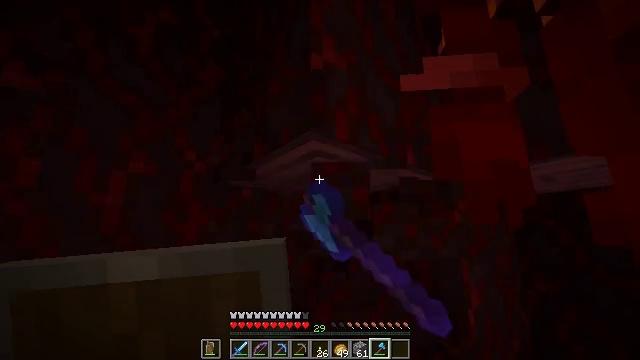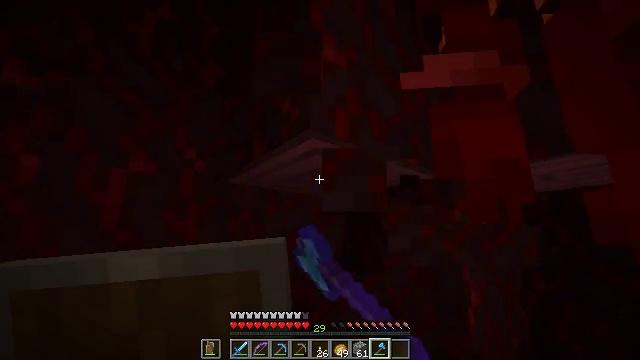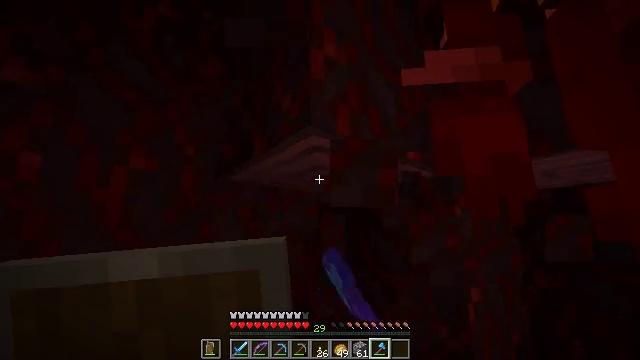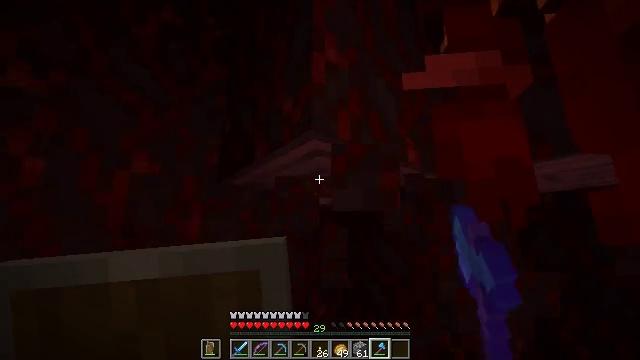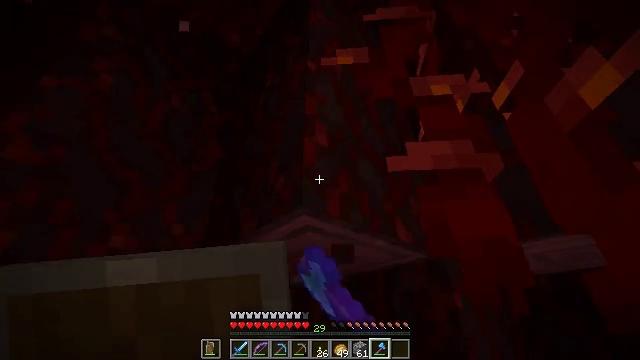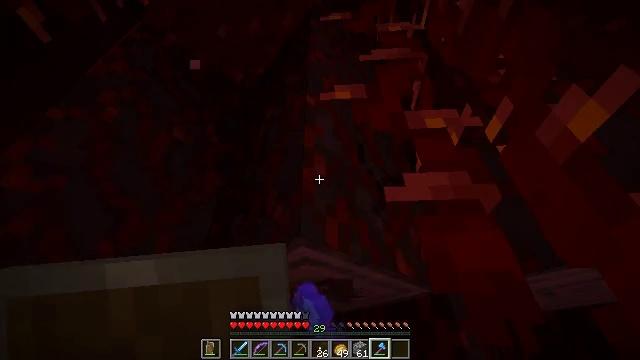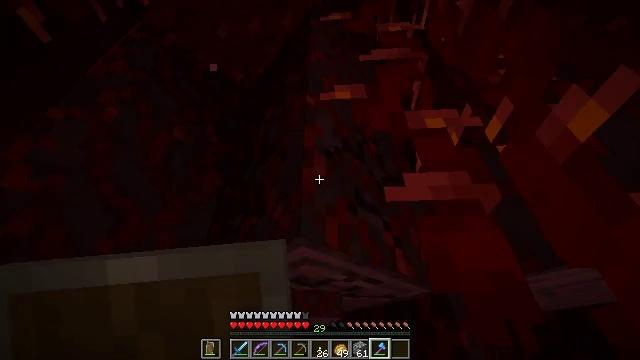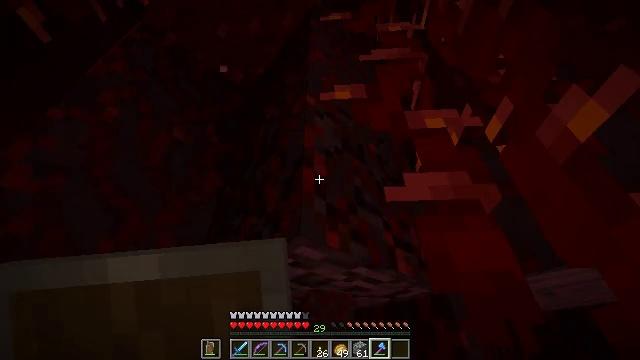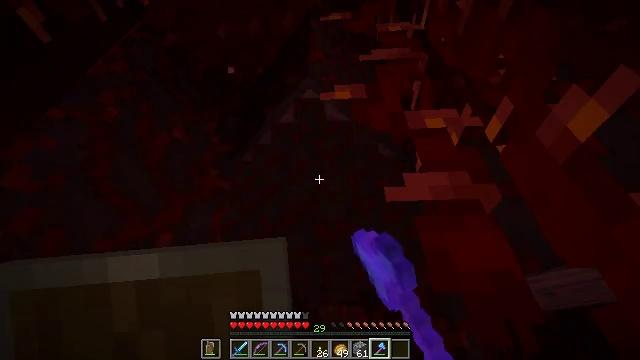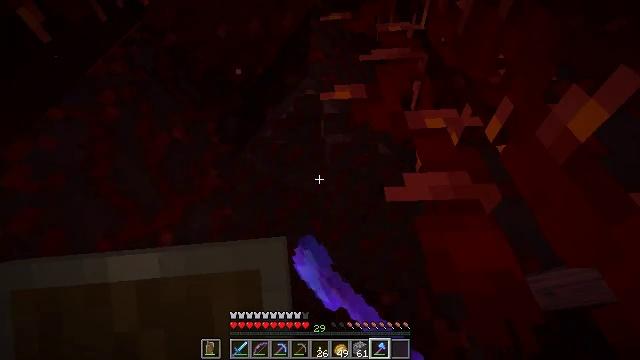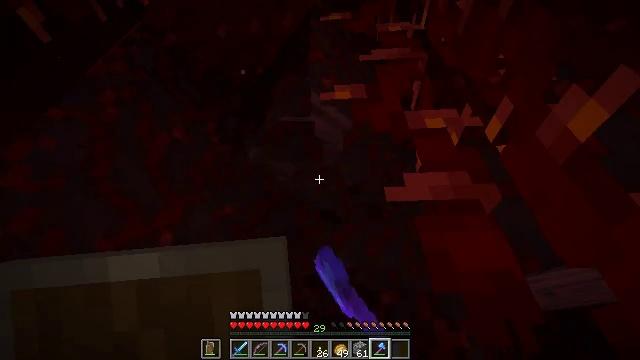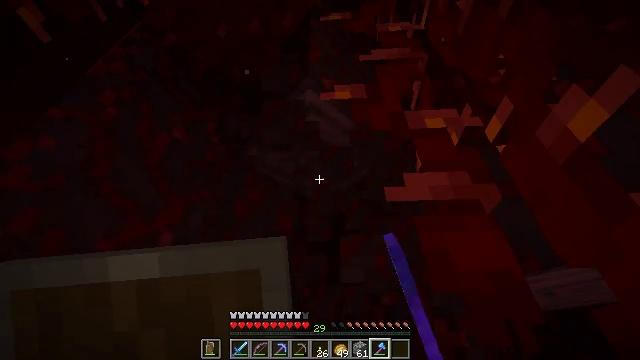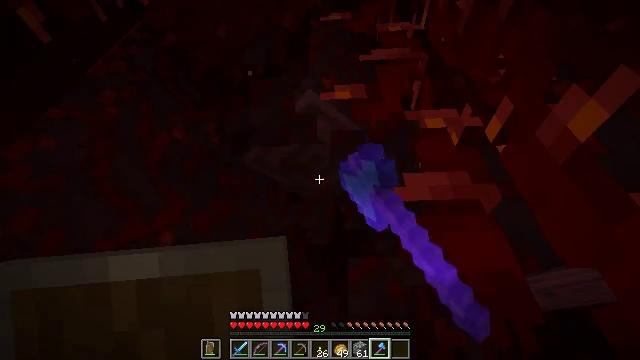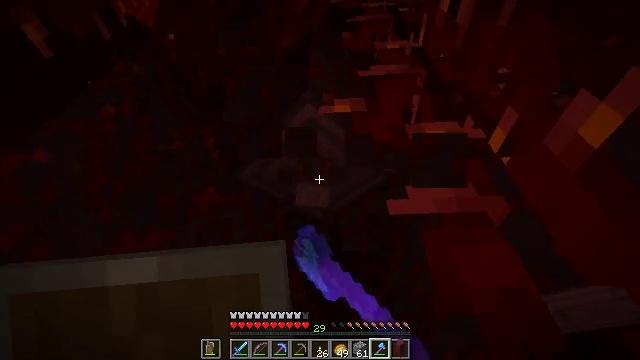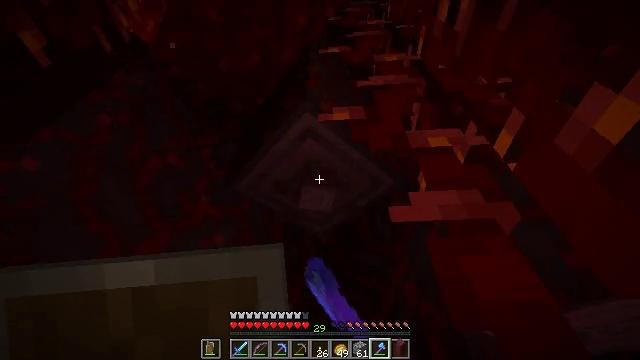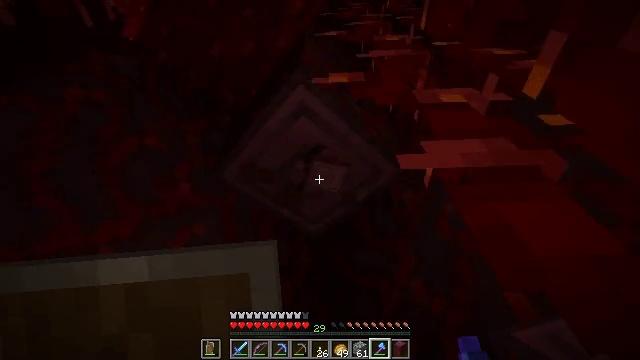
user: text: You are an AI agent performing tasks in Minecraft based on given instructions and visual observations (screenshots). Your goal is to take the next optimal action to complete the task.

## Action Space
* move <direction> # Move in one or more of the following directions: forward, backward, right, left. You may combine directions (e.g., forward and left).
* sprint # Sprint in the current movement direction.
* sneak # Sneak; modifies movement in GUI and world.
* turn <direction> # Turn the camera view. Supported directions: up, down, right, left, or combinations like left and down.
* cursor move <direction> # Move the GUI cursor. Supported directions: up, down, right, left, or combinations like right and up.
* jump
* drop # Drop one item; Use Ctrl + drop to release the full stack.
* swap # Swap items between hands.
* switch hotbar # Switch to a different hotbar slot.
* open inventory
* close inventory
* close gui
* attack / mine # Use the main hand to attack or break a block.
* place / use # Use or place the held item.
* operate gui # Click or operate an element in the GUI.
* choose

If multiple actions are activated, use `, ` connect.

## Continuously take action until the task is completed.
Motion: motion action
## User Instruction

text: Break the crimson stem to collect it.
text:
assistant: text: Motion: attack / mine
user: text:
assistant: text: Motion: attack / mine
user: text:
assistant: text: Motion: attack / mine
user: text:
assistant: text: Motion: turn right and up, attack / mine
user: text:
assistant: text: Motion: turn up, attack / mine
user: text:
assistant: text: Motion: attack / mine
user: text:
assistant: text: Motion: attack / mine
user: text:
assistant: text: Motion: attack / mine
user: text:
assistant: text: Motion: attack / mine
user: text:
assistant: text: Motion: attack / mine
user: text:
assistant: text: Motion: attack / mine
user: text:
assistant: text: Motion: attack / mine
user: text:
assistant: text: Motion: move forward, turn up, attack / mine
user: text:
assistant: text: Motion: move forward, turn up, attack / mine
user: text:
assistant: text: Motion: move forward, turn up, attack / mine
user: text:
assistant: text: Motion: turn up, attack / mine
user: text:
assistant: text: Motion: attack / mine
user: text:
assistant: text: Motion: attack / mine
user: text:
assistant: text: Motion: turn up, attack / mine
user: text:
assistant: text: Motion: turn up, attack / mine
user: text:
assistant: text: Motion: turn up, attack / mine
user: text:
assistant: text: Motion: turn up, attack / mine
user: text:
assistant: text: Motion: turn up, attack / mine
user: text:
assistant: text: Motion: attack / mine
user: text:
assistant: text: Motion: turn up, attack / mine
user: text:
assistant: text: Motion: attack / mine
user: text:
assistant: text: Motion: attack / mine
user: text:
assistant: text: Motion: attack / mine
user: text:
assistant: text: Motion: attack / mine
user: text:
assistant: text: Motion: attack / mine